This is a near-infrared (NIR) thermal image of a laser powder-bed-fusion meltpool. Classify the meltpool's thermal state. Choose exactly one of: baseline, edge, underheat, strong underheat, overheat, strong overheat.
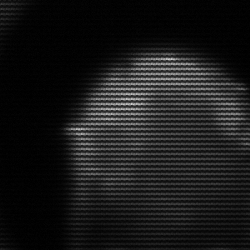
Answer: edge